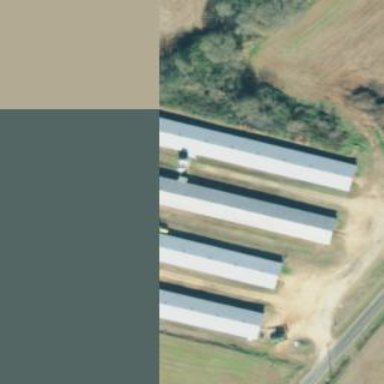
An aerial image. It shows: Poultry house.